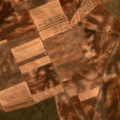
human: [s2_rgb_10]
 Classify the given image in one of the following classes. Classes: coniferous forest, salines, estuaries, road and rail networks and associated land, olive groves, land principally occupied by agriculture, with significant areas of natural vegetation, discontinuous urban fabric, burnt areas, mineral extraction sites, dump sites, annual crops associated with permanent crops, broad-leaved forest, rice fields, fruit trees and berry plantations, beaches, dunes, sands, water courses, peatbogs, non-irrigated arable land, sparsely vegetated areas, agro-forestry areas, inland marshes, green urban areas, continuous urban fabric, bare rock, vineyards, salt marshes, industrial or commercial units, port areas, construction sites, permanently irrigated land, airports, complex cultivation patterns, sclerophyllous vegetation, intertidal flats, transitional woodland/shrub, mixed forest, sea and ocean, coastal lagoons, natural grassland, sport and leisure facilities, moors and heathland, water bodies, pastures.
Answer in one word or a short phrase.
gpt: non-irrigated arable land, permanently irrigated land, olive groves